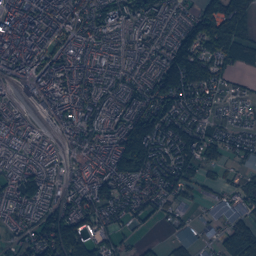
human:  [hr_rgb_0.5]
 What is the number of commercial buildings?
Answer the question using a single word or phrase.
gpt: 222

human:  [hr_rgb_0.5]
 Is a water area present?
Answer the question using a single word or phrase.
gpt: yes

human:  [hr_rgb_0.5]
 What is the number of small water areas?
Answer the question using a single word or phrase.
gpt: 45

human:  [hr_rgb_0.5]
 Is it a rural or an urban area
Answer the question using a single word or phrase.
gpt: urban

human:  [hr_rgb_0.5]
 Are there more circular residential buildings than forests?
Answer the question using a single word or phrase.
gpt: no

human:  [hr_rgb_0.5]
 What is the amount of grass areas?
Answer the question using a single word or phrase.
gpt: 277

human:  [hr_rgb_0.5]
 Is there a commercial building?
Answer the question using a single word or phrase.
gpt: yes

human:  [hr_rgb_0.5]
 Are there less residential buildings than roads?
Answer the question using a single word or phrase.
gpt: no

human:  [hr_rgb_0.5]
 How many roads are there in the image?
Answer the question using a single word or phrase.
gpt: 1835

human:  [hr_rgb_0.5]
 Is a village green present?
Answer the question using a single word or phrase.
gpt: yes

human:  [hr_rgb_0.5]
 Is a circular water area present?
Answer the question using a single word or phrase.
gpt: yes

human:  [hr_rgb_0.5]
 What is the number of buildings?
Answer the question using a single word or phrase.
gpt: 11643

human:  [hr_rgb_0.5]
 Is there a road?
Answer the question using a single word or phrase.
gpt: yes

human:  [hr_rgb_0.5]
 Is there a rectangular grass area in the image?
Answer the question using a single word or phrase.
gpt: yes

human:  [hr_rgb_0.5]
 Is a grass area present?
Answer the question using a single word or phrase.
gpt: yes

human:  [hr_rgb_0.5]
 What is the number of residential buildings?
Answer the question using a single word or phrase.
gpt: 11325

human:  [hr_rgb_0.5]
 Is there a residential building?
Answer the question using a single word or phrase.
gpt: yes

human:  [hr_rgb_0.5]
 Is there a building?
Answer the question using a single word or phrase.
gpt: yes

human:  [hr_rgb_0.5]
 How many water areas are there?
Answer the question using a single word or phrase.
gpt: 68

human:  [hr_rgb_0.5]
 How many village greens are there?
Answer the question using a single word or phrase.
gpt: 23

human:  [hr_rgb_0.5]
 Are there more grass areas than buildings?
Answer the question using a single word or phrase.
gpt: no

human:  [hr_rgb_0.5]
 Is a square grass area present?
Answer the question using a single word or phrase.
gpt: yes

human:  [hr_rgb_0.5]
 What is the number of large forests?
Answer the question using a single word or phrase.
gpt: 79

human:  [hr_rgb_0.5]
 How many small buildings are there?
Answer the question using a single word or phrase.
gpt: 11583

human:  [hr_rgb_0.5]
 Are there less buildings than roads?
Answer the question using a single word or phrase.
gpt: no

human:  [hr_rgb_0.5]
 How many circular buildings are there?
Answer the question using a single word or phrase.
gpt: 5

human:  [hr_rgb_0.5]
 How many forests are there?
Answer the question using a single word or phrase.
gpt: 276

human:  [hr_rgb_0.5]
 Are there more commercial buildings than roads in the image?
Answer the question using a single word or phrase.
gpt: no

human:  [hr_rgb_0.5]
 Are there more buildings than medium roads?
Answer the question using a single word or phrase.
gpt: yes

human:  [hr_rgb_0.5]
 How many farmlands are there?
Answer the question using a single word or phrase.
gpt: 23

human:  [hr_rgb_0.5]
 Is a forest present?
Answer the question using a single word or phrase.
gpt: yes

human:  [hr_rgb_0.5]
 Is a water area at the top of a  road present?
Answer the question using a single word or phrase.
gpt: yes

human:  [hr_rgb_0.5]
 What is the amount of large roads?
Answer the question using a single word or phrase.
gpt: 0

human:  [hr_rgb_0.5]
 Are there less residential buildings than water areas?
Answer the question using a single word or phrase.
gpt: no

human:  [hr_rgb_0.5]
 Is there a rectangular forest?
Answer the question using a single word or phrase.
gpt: yes

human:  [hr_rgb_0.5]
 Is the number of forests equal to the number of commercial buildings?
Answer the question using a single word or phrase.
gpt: no

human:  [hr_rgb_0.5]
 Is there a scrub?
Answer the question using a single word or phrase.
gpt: yes

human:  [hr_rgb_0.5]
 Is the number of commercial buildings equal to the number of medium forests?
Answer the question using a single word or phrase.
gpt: no

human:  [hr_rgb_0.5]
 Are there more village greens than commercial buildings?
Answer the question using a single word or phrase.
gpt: no

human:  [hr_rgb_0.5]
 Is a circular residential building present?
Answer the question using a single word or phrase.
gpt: yes

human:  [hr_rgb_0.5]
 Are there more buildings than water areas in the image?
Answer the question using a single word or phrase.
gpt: yes

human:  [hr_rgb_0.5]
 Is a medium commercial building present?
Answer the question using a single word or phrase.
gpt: yes

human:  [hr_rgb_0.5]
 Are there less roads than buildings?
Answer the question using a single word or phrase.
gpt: yes

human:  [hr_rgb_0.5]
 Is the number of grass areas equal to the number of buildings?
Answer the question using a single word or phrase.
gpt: no

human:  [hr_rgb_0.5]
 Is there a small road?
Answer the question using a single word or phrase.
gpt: yes

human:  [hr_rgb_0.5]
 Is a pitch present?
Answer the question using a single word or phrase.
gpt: yes

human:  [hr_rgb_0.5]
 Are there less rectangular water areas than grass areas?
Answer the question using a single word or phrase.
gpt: yes

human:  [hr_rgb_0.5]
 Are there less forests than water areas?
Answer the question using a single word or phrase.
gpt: no

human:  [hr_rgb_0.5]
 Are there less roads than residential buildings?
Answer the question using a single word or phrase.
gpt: yes

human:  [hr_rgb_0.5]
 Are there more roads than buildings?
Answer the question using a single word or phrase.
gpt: no

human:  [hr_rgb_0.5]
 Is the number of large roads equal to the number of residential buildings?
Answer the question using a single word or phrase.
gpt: no

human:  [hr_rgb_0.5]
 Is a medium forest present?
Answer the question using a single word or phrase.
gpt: yes

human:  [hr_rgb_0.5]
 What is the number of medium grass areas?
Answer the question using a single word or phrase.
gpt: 90

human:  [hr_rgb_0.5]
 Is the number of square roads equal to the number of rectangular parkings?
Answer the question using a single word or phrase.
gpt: no

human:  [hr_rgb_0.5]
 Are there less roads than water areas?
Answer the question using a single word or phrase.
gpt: no

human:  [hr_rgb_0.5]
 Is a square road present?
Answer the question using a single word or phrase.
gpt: no

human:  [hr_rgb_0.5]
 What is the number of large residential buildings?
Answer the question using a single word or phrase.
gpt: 40

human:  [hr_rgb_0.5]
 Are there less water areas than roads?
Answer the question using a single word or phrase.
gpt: yes

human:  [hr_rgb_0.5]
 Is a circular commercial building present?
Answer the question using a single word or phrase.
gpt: no

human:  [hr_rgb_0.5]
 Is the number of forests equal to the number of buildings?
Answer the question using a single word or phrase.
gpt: no

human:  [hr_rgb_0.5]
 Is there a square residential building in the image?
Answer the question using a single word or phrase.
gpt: yes

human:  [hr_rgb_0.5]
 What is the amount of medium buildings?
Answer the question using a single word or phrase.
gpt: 49

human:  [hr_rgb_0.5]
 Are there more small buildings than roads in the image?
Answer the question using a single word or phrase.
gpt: yes

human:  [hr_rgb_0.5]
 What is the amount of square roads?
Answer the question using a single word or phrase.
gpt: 0